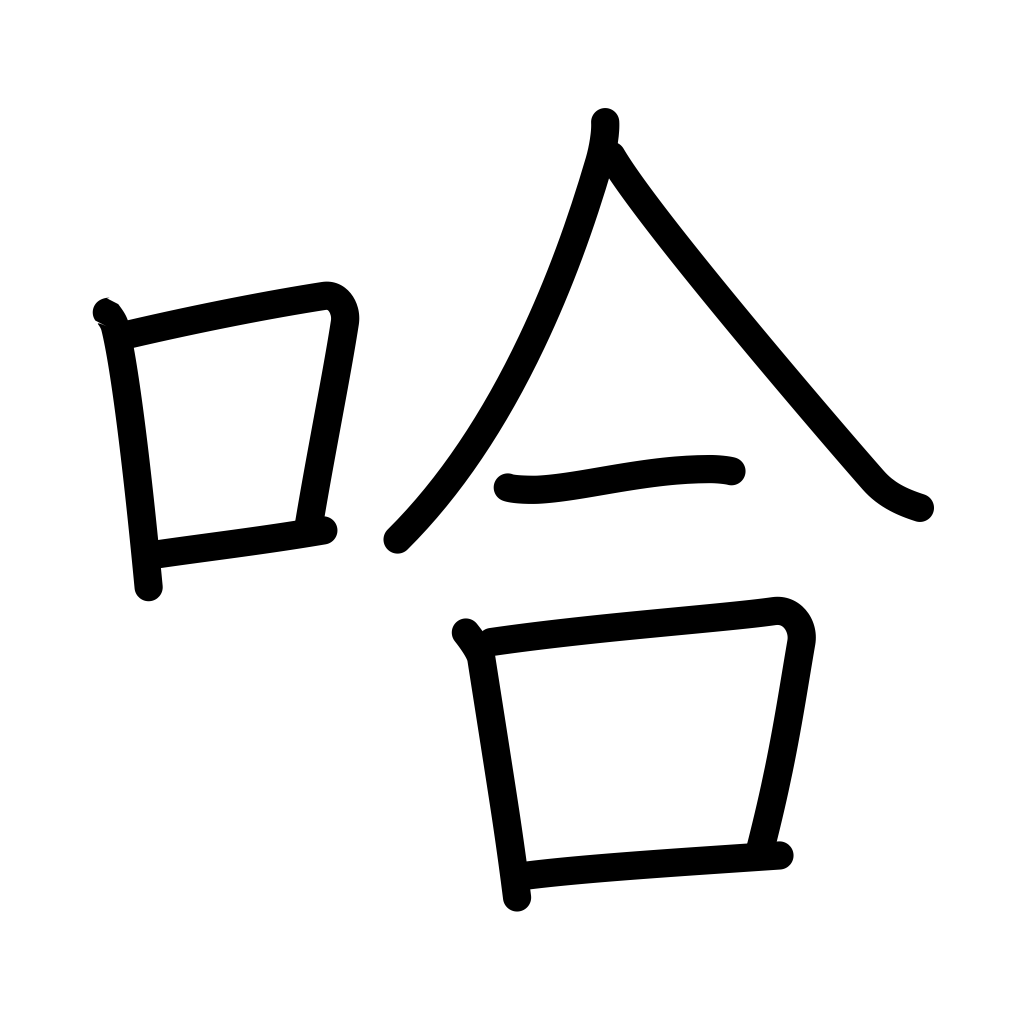
Meaning: school of fish, fish's mouth moving, exhaling sound